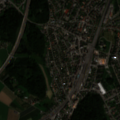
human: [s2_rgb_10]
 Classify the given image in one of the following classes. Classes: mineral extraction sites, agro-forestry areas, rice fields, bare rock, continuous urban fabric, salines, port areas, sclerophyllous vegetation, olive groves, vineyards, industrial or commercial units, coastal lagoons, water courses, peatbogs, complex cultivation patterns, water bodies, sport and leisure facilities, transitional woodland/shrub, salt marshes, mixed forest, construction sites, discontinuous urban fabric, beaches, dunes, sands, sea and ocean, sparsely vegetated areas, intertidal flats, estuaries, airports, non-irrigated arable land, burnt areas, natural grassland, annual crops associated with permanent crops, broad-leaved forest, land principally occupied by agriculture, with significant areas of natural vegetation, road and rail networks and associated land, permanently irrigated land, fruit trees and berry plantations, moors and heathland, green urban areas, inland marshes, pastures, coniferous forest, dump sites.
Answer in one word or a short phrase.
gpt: discontinuous urban fabric, non-irrigated arable land, mixed forest